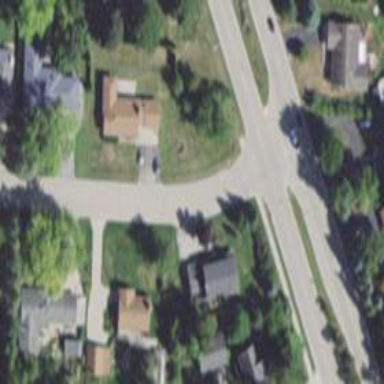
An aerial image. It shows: Unmarked road crossing.